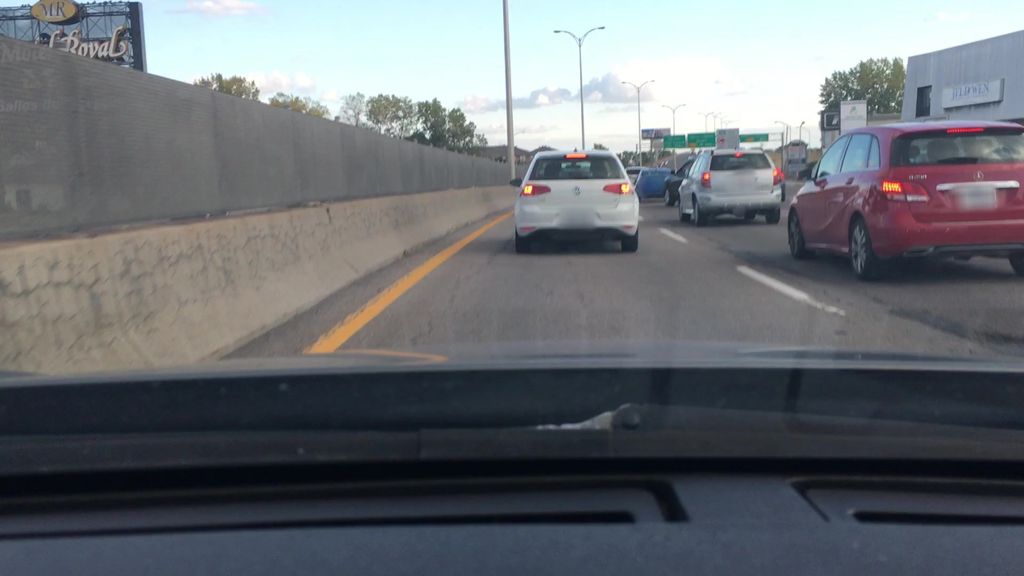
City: montreal